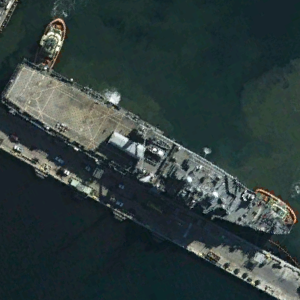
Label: combat